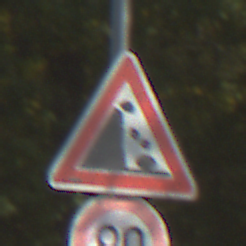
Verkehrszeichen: SteinschlagLinks
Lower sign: Geschwindigkeit90
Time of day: MorningAfternoon
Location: Outdoor (Suburban)
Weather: Clear
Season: NotSpecified
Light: Natural